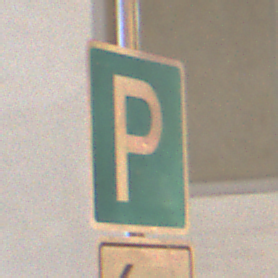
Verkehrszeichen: Parken
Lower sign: RichtungsangabeDurchPfeile1
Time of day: Night
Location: Outdoor (Urban)
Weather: Overcast
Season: Winter
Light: Artificial